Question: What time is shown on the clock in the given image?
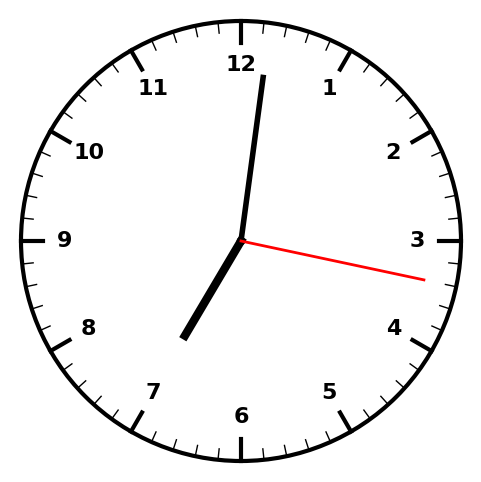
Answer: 07:01:17